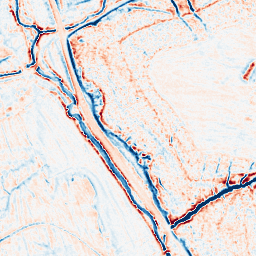
Category: multiscale
Decomposition family: dog_multiscale
Decomposition parameters: sigma_ratio: 1.6
n_scales: 3
base_sigma: 0.5
Upsampling method: regularized
Upsampling parameters: scale: 2
lambda_reg: 0.001
Upsampling scale: 2